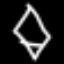
Label: diamond